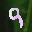
Label: 9